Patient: sex F, age 38
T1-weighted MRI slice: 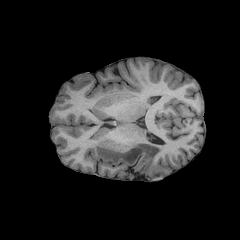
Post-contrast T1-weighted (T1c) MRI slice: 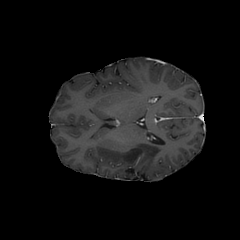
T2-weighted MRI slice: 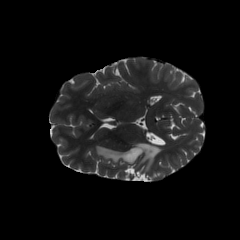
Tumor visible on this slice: yes
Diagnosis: Astrocytoma, IDH-mutant
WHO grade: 3